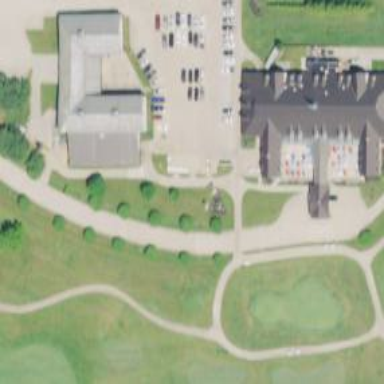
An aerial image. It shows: Path used for both walking and golf.